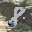
Label: 8